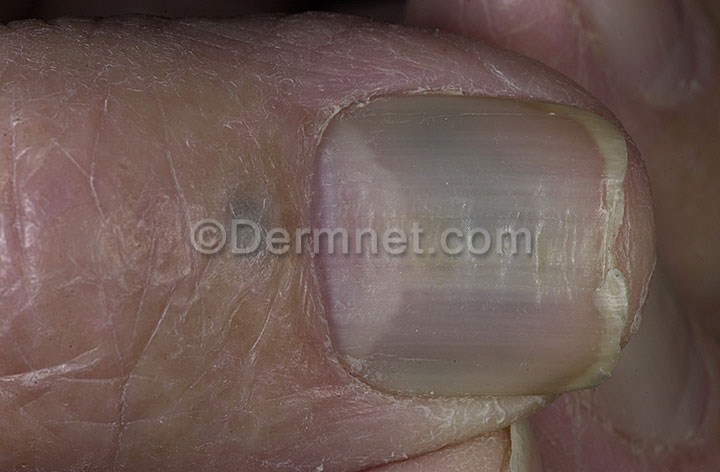
Disease: Nail Fungus and other Nail Disease